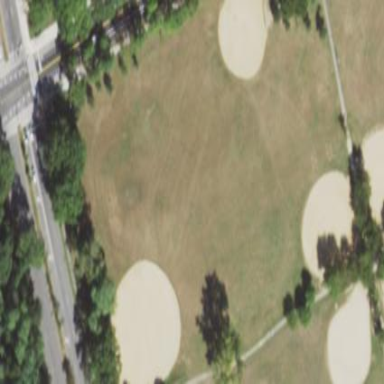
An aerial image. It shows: Baseball pitch for leisure and sports activities.